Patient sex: M
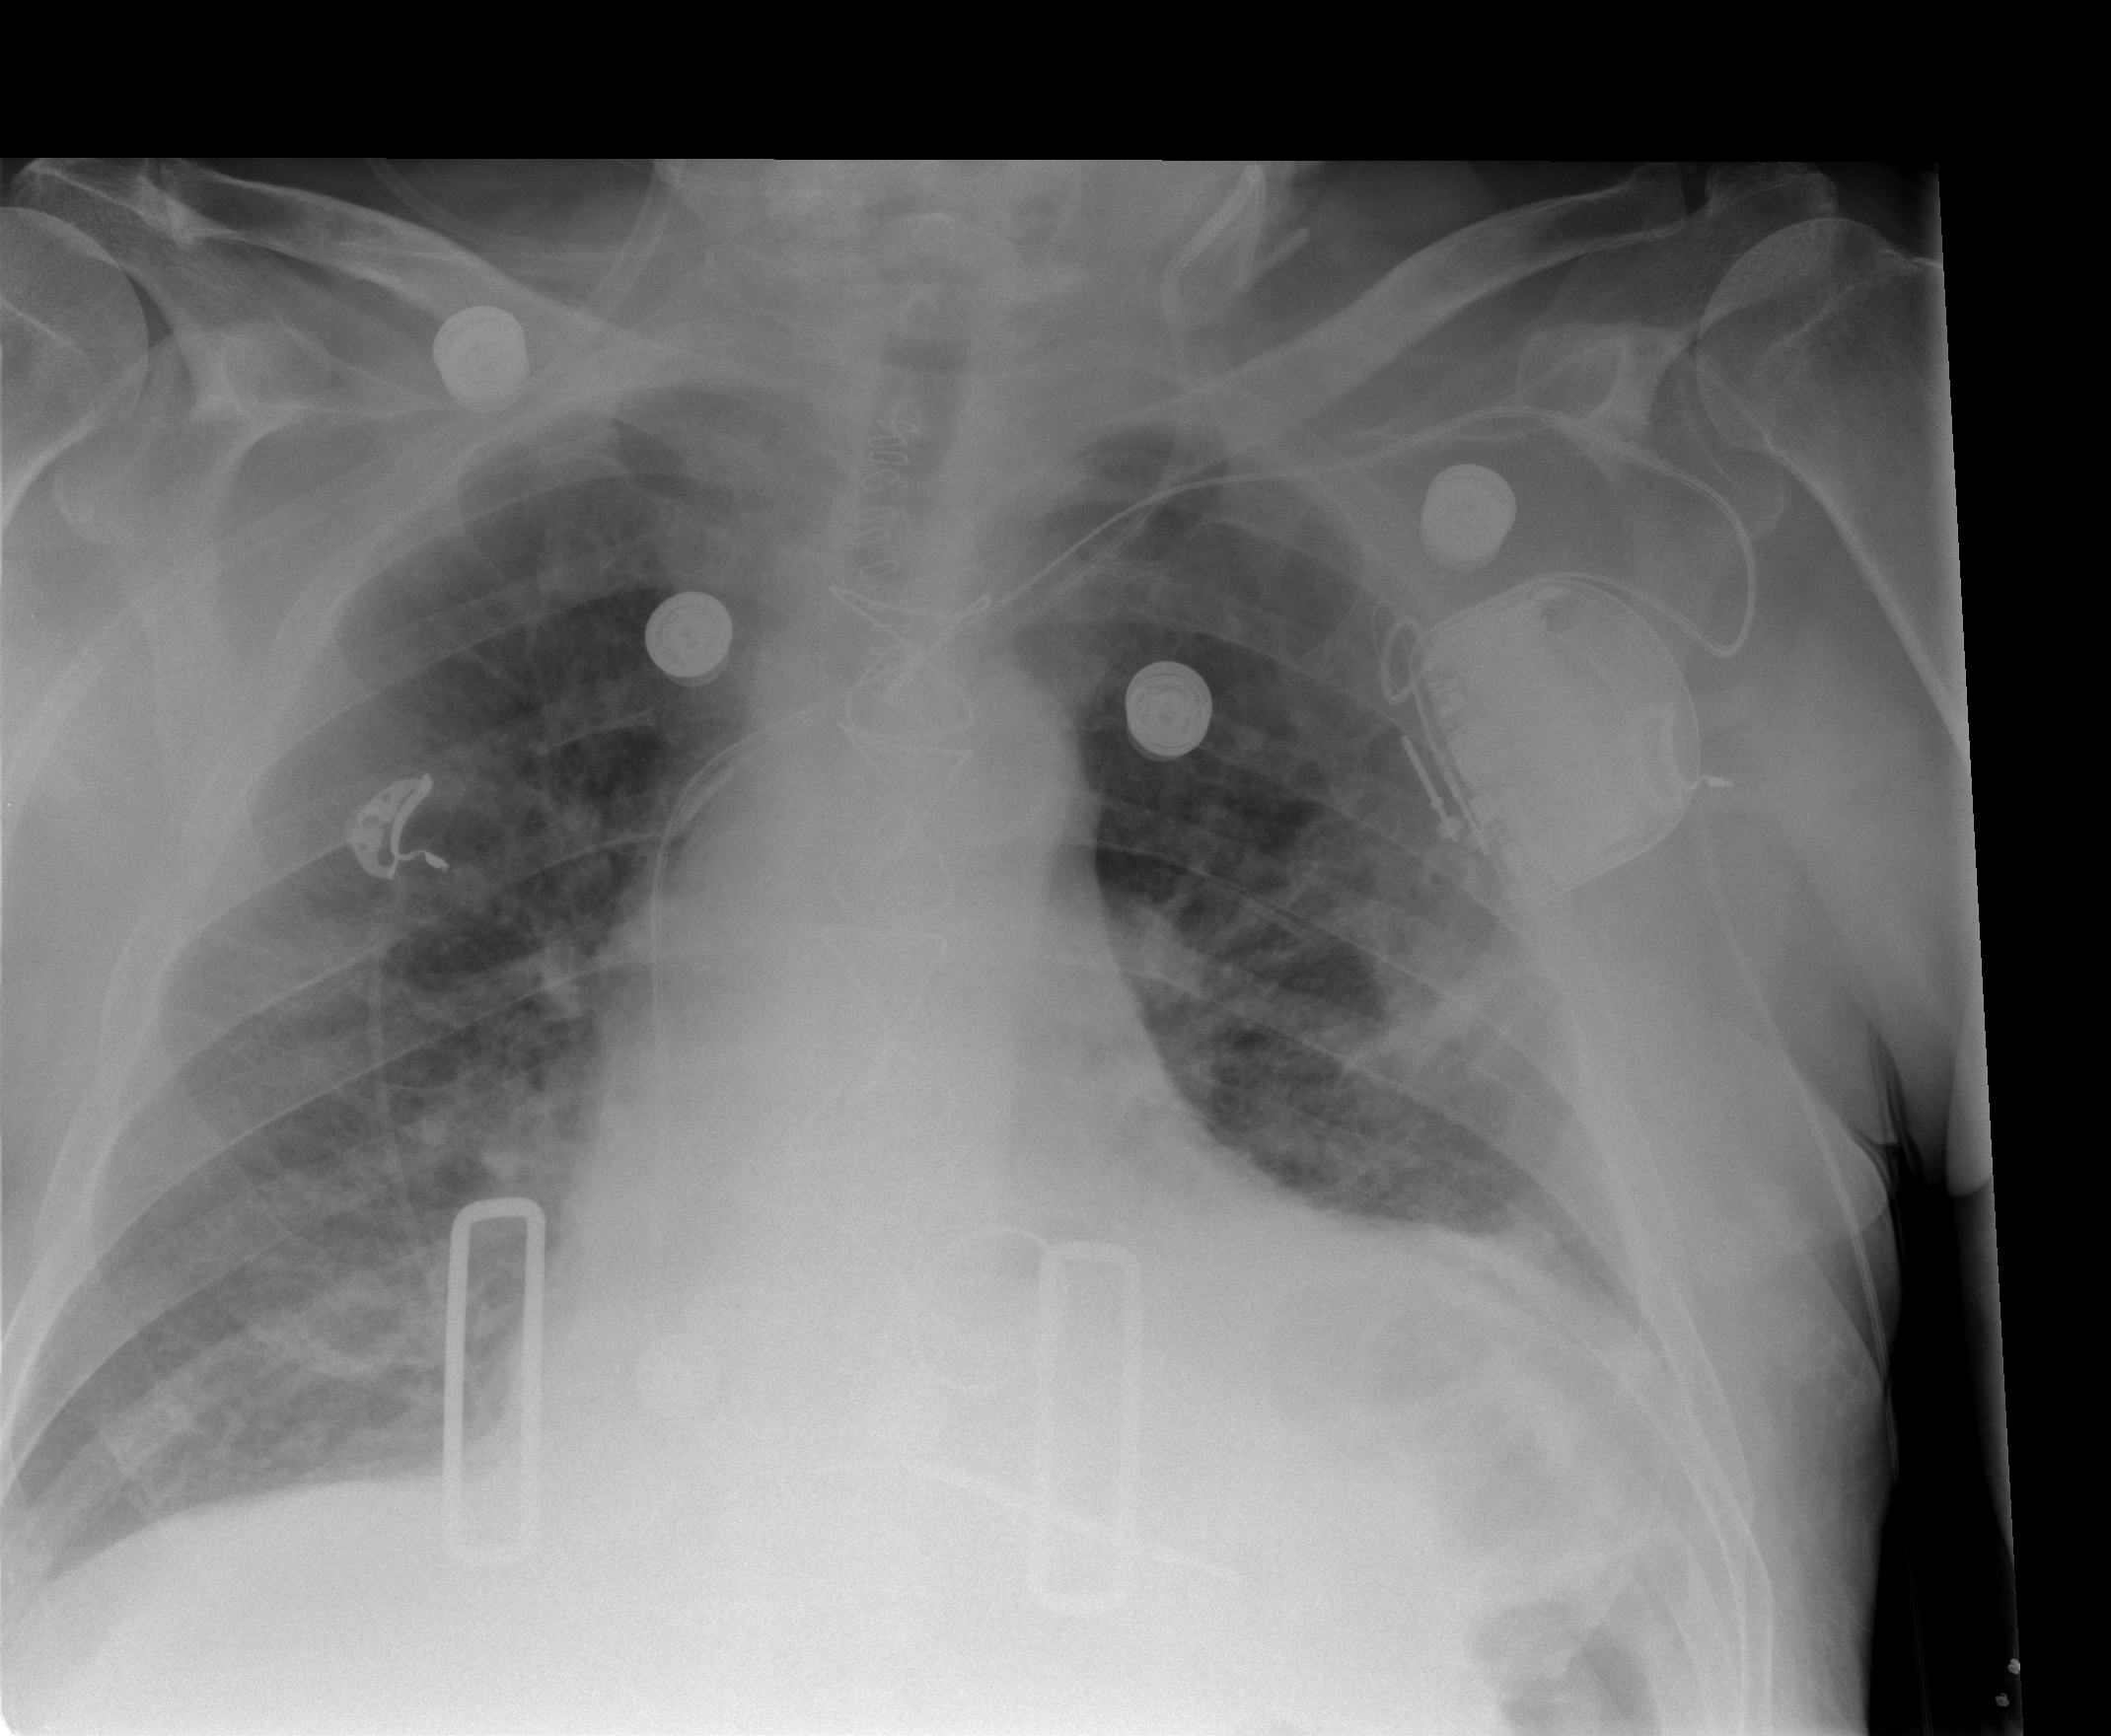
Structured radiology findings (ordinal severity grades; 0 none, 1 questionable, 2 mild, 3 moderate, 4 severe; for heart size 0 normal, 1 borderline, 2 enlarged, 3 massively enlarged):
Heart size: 1
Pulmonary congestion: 1
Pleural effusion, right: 0
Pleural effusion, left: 1
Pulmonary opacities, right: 1
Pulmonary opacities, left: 0
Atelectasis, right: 2
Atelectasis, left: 2